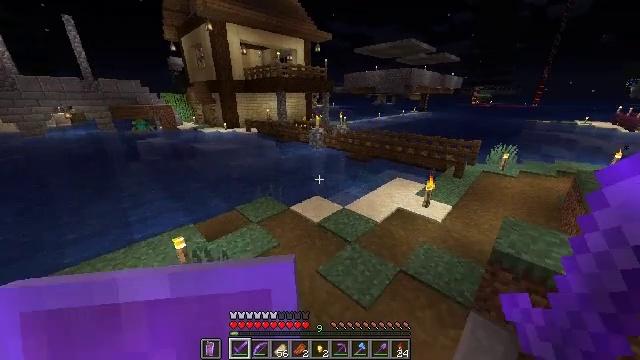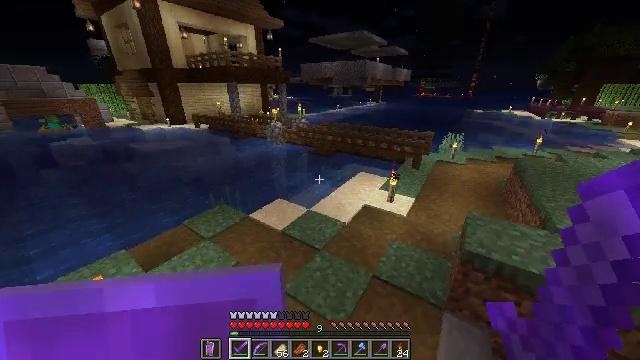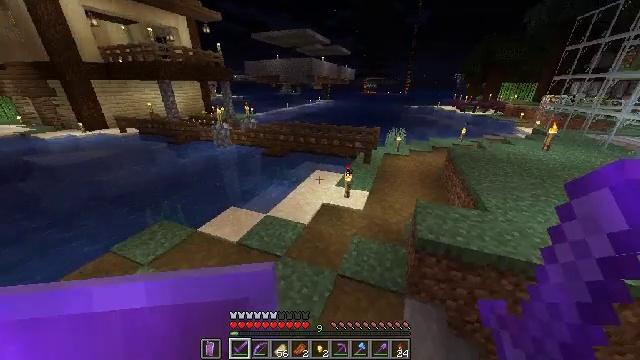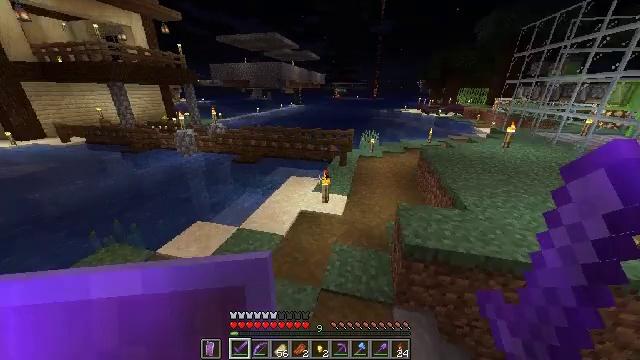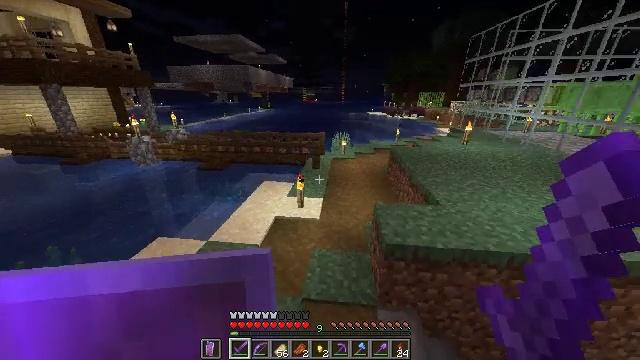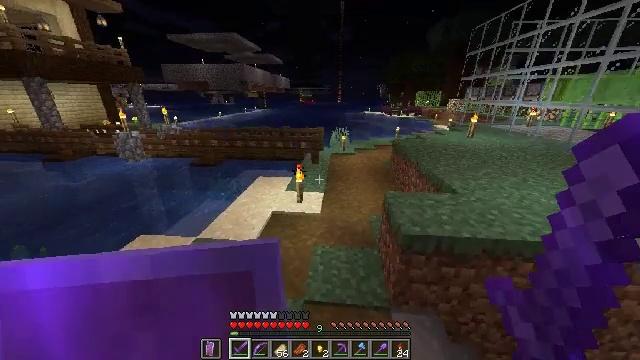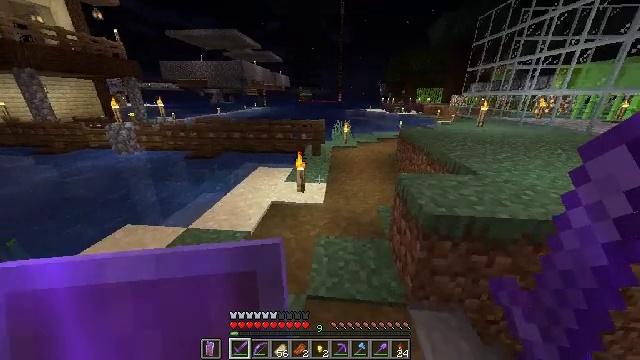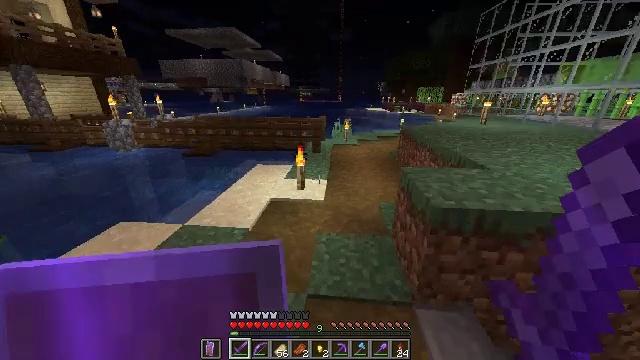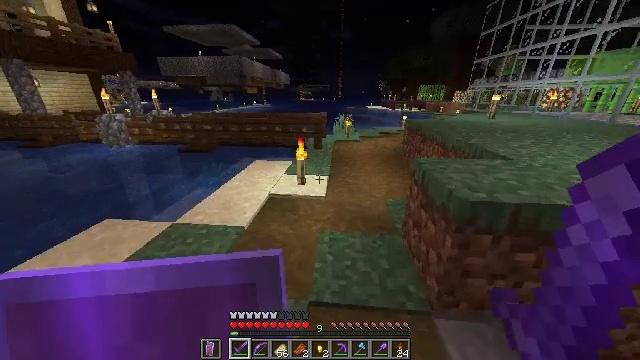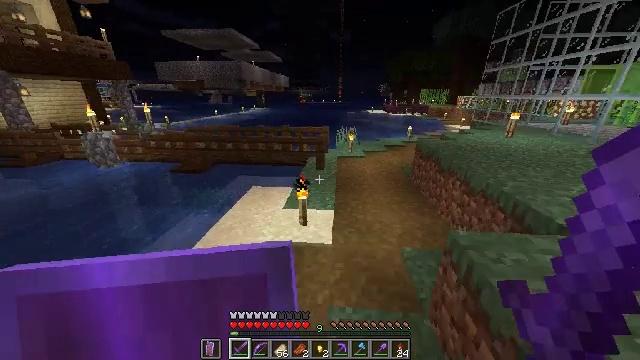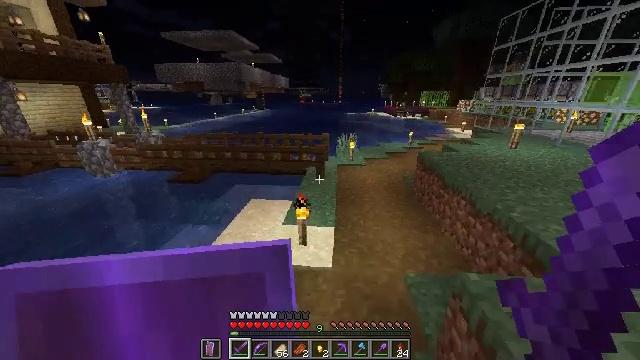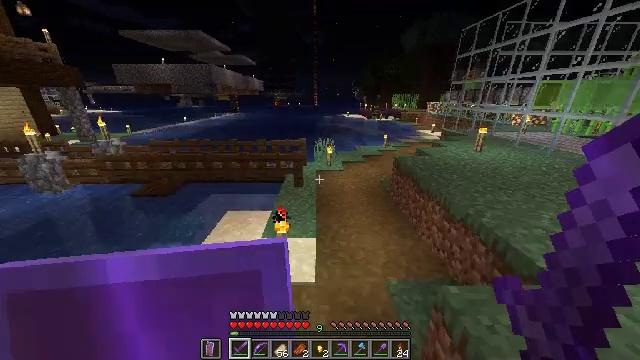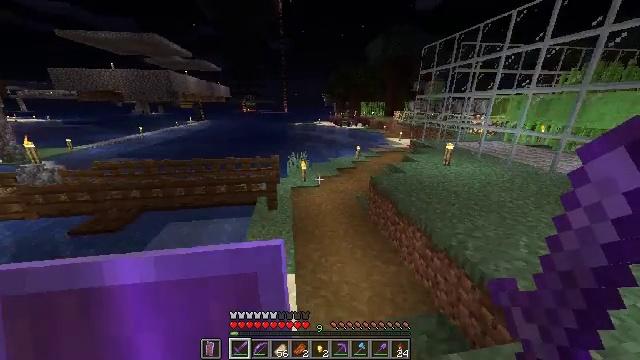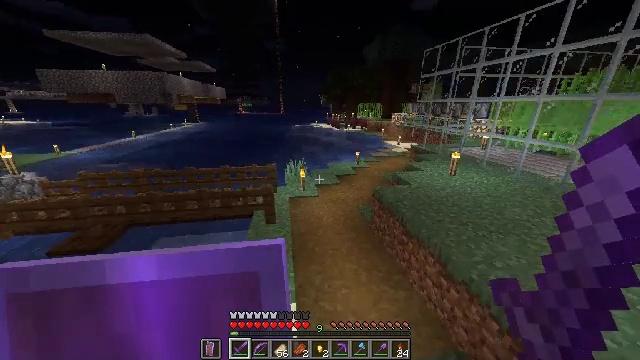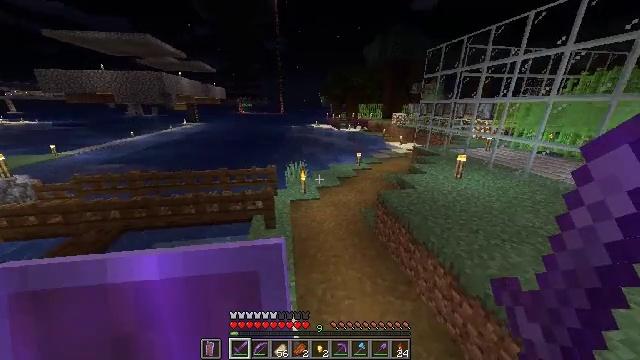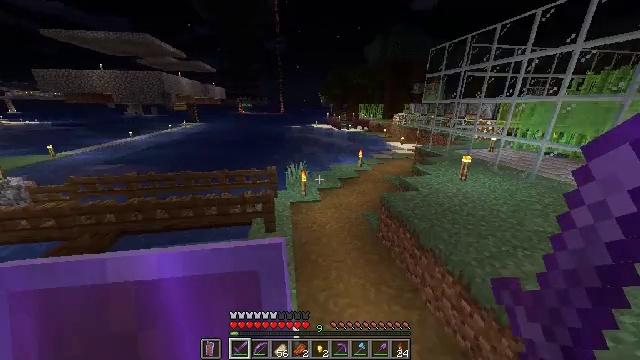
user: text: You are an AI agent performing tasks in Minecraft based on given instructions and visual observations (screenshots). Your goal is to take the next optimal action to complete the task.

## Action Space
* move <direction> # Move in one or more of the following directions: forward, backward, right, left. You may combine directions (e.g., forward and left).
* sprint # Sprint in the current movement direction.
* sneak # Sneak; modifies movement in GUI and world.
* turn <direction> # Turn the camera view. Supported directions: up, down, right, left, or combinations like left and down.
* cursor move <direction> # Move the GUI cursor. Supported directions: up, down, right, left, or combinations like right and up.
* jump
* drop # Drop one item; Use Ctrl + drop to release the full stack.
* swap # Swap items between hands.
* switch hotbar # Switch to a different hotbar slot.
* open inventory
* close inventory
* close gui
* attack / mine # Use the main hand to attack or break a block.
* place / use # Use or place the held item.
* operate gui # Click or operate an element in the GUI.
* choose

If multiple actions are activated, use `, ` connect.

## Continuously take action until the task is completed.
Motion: motion action
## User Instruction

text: Destroy the spruce trapdoor to collect it.
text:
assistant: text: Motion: move forward, sprint, turn right and down
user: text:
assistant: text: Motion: move forward, sprint, turn right
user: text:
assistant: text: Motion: move forward, sprint, turn right
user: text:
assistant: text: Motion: move forward, sprint, turn right
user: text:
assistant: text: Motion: move forward, sprint
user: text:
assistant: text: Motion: move forward, sprint
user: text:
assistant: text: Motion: move forward, sprint
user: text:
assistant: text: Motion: move forward, sprint
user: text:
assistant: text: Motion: move forward, sprint, jump
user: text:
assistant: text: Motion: move forward, sprint, jump
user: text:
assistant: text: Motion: move forward, sprint, turn right, jump
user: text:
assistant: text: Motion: move forward, sprint, turn right and up, jump
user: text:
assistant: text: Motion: move forward, sprint, jump
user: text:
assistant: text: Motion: move forward, sprint, jump
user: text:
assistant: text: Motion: move forward, sprint, jump
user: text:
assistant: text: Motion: move forward, sprint
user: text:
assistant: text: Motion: move forward, sprint
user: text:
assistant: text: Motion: move forward, sprint
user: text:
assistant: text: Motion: move forward, sprint, turn right
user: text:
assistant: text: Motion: move forward, sprint, turn right
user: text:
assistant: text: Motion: move forward, sprint, turn right
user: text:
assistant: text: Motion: move forward, sprint
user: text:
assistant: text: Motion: move forward, sprint
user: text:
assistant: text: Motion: move forward, sprint
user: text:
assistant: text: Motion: move forward, sprint
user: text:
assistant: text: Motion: move forward, sprint, turn left
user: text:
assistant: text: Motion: move forward, sprint, turn left and up
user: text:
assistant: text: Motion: turn left and down
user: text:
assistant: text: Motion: turn left and down
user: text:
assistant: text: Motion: move forward, sprint, turn left and down